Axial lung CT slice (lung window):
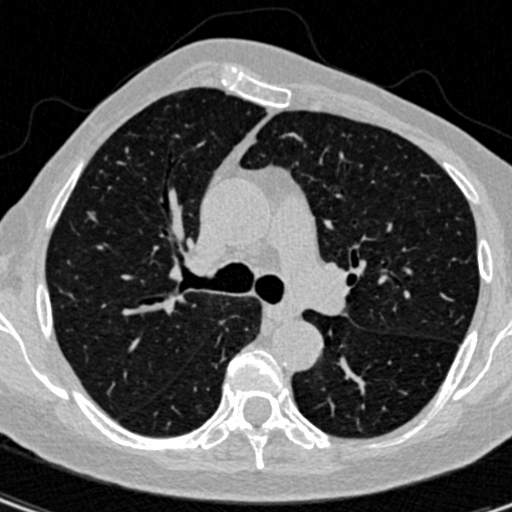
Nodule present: no